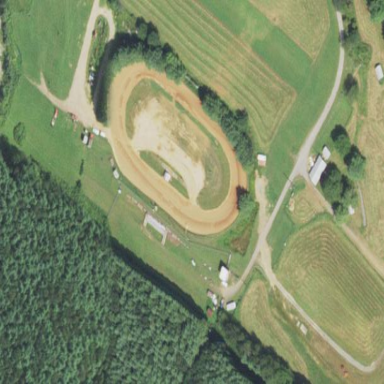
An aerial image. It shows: Raceway road.